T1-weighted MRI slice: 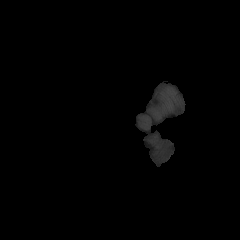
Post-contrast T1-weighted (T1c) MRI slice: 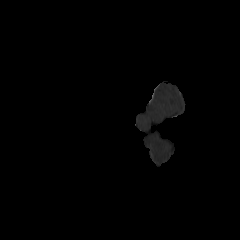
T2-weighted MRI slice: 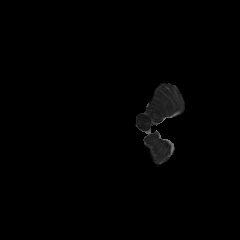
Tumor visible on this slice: no